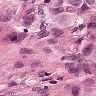
Metastatic tissue present: yes